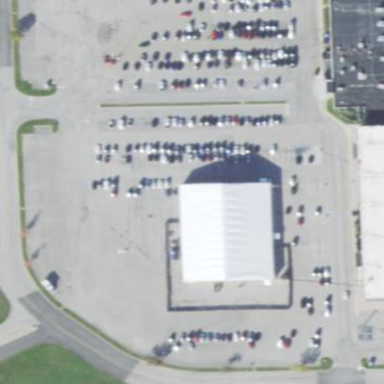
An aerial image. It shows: Parking area.